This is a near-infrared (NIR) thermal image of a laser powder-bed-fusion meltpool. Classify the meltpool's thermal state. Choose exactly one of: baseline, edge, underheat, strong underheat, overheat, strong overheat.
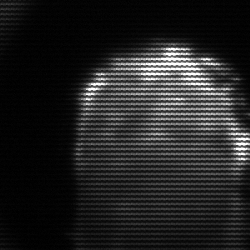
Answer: baseline